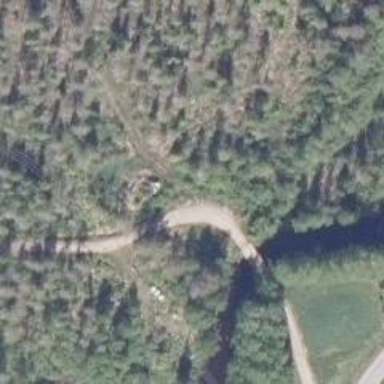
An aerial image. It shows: Track road on bridge.